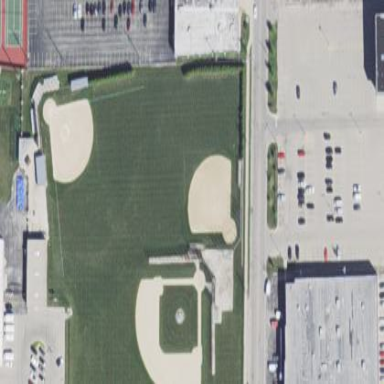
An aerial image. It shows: Baseball pitch for leisure and sports activities.